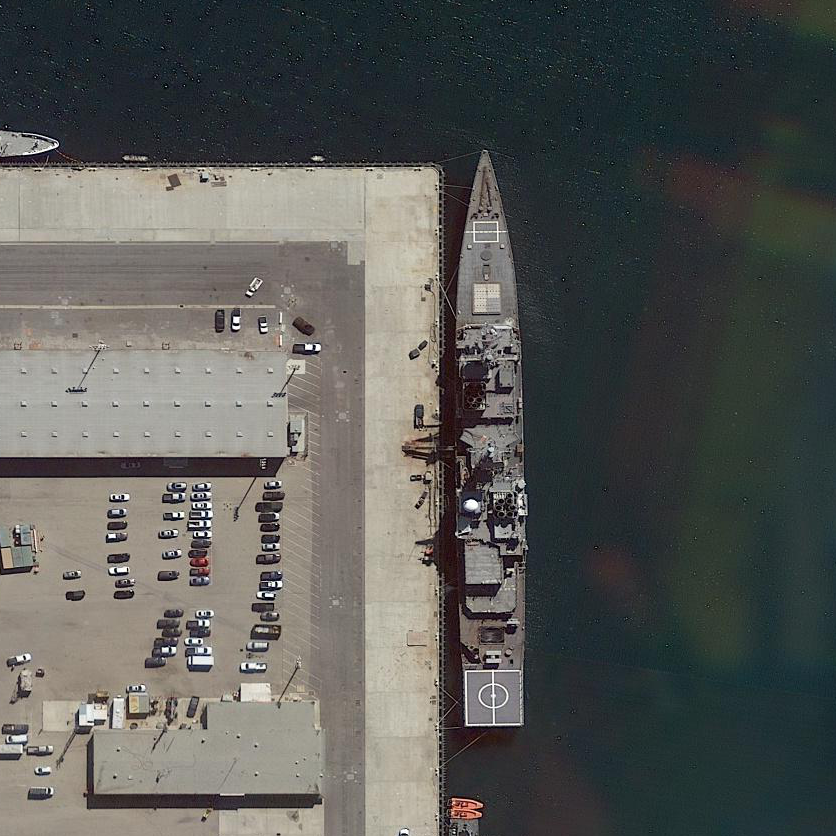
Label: cruiser